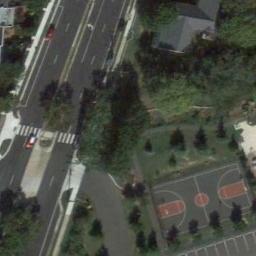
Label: basketball_court